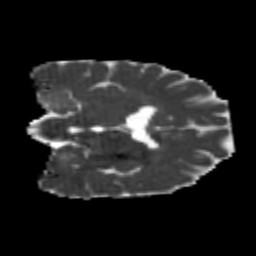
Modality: MD
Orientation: coronal
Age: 24
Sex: male
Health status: healthy
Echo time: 0.074 s